Question: When plotting a stacked barplot using '{graphics}' I get a problem with the x-axis not scaling correctly, the ticks aren't aligned to the bars properly, leaving the axis too short.
'''
# dummy data
mat <- structure(c(0L, 5L, 7L, 10L, 12L, 14L, 16L, 18L, 20L, 22L, 24L,
26L, 28L, 30L, 32L, 34L, 36L, 38L, 40L, 42L, 44L, 46L, 48L, 50L,
52L, 54L, 56L, 58L, 60L, 62L, 63L, 64L, 0L, 0L, 0L, 3L, 0L, 0L,
1L, 0L, 0L, 0L, 5L, 0L, 1L, 4L, 0L, 9L, 0L, 0L, 1L, 0L, 8L, 0L,
7L, 0L, 1L, 1L, 6L, 0L, 1L, 3L, 4L, 0L, 1L, 1L, 5L, 6L, 1L, 6L,
0L, 0L, 5L, 4L, 1L, 8L, 0L, 1L, 1L, 3L, 1L, 3L, 1L, 0L, 1L, 1L,
1L, 1L, 0L, 3L, 3L, 5L, 4L, 1L, 0L, 1L, 0L, 0L, 0L, 0L, 0L, 0L,
0L, 1L, 0L, 0L, 0L, 0L, 0L, 0L, 0L, 0L, 0L, 0L, 0L, 0L, 0L, 0L,
0L, 0L, 0L, 0L, 0L, 0L, 1L, 0L, 0L, 0L, 0L, 1L, 0L, 0L, 6L, 0L,
11L, 0L, 7L, 0L, 6L, 0L, 0L, 5L, 4L, 0L, 1L, 0L, 1L, 0L, 0L,
1L, 0L, 0L, 0L, 0L, 1L, 0L, 0L, 0L, 9L, 0L), .Dim = c(32L, 5L
), .Dimnames = list(NULL, c("Time", "Var1", "Var2", "Var3", "Var4"
)))
# barplot
barplot(t(mat[,2:4]), beside=F, legend=levels(mat), col=c("blue",'red','forestgreen','purple'))
# manually assign x-axis
axis(1,at=c(1:32),labels=mat[,1])
'''
Any pointers on this would be highly appreciated. Im not interested in a 'ggplot2' solution. Thanks!

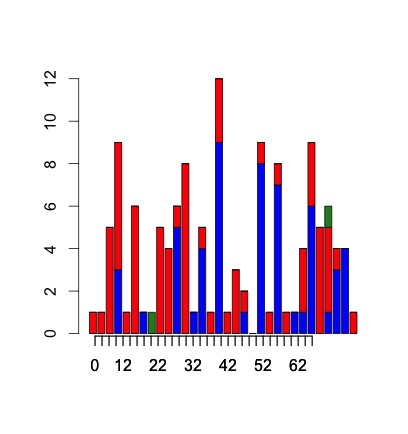
Answer: For your axis, get the coordinates of the barplots first.
'''
bp <-barplot(t(mat[,2:5]), beside=F,
legend = levels(mat), col = c("blue",'red','forestgreen','purple'))
'''
Now use bp for x-tick labels
'''
axis(1,at=bp,labels=mat[,1])
'''
The resulting plot

Also, if you play with the width of your plot window/device, you can get all the labels.